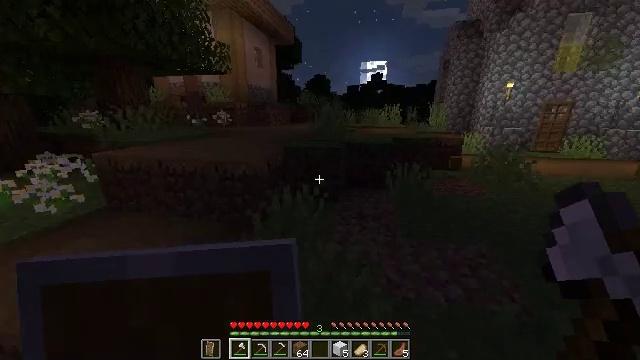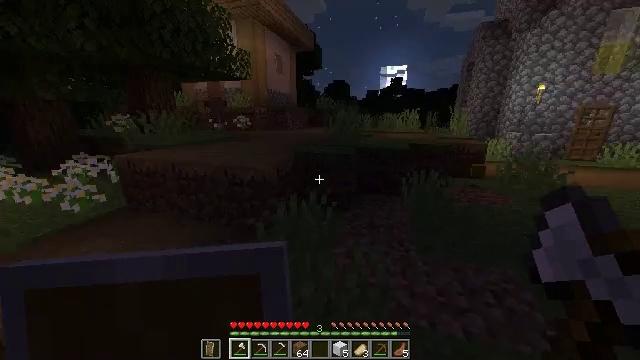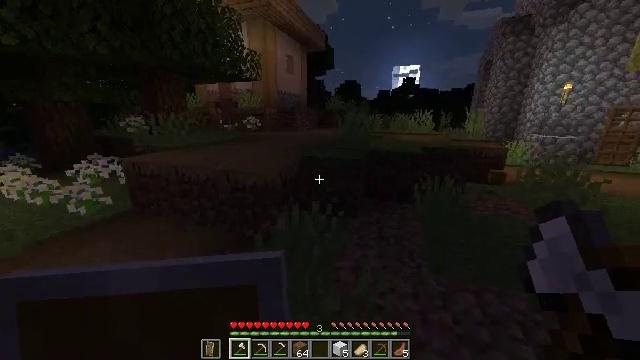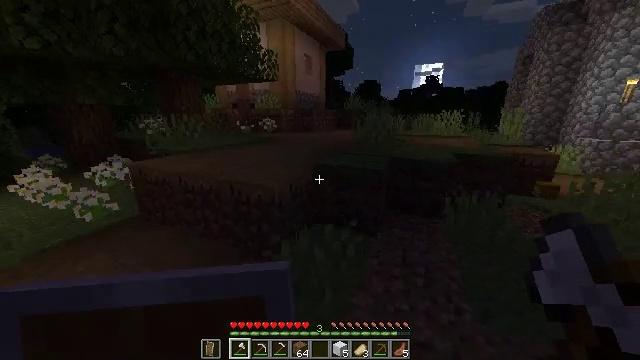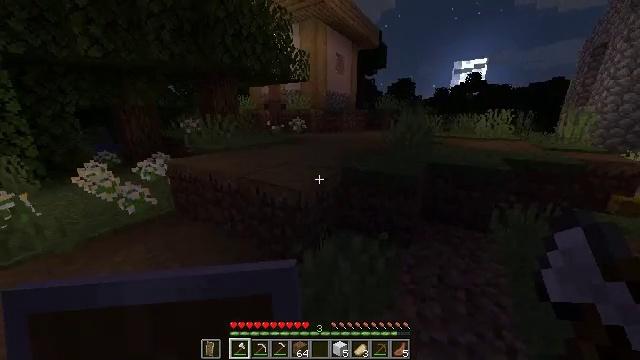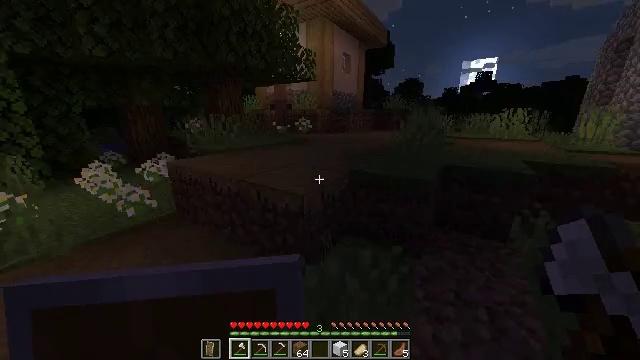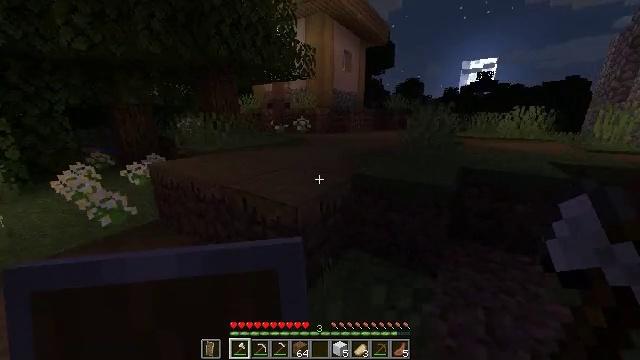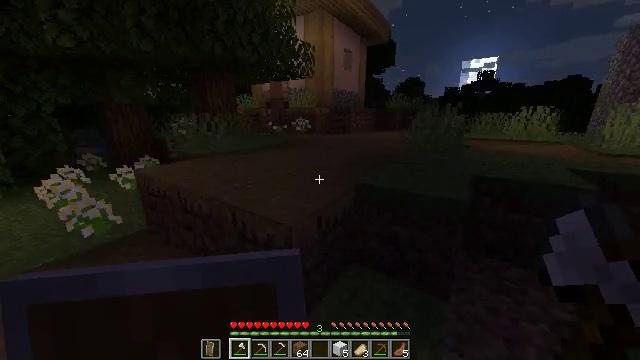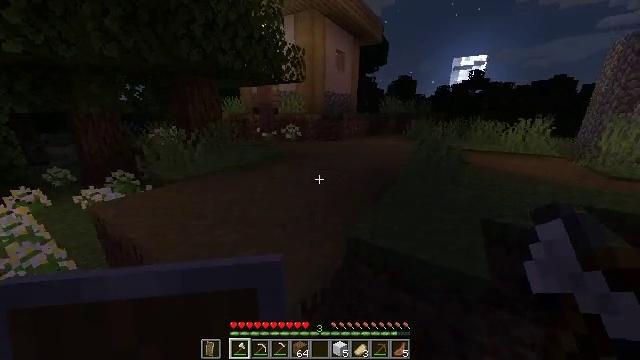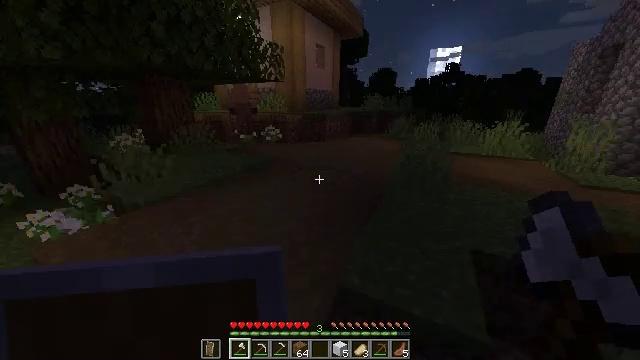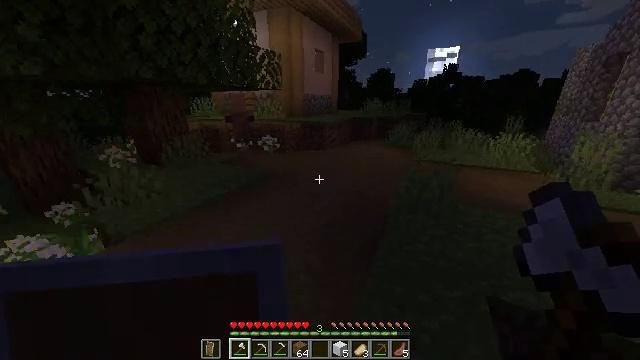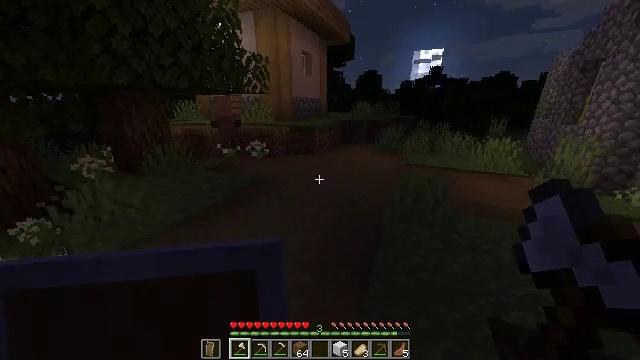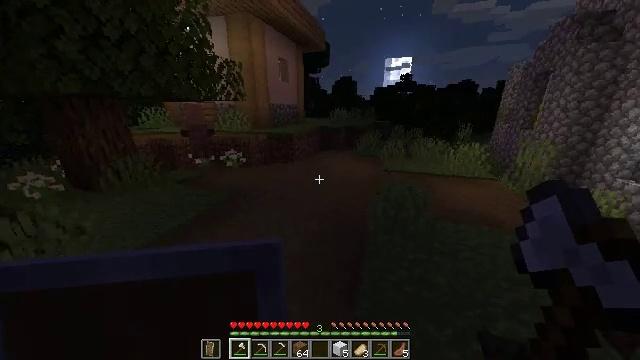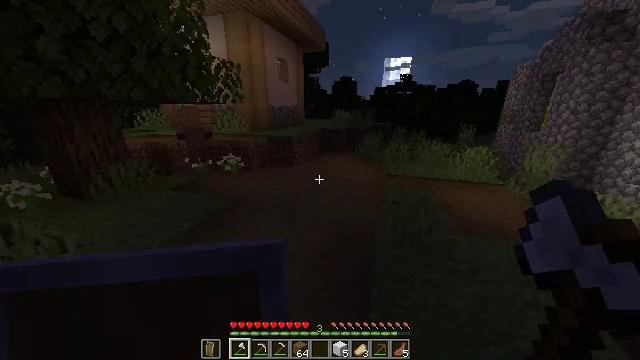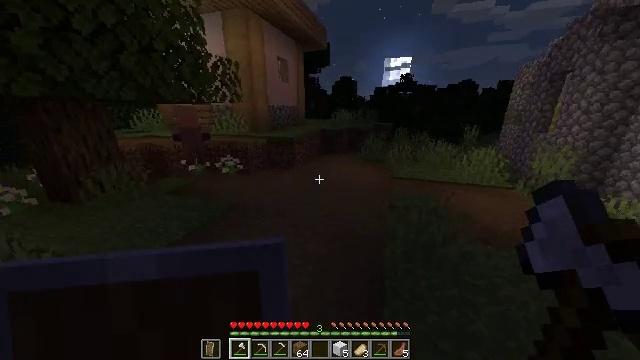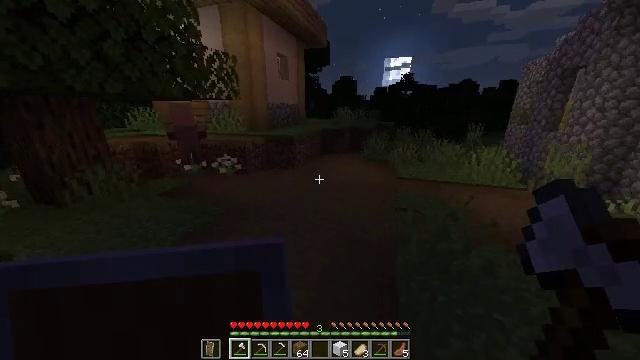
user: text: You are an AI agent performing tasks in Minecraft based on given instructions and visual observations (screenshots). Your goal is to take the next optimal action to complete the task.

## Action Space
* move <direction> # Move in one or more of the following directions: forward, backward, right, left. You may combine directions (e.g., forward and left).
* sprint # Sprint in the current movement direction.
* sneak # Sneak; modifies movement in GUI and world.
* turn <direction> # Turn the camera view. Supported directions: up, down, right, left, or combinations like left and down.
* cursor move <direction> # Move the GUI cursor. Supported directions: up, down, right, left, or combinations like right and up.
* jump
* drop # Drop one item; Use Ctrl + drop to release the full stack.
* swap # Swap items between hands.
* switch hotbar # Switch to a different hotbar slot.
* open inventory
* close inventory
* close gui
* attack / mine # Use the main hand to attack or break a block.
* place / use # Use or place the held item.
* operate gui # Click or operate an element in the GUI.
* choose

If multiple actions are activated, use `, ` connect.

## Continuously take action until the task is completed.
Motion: motion action
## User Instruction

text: Break the composter to recycle it.
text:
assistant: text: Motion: move forward, sprint, turn left
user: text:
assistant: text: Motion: move forward, sprint, turn left
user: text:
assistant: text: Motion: move forward, sprint, turn left
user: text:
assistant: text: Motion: move forward, sprint, turn left
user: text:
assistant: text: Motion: move forward, sprint, turn left
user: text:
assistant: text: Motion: move forward, sprint
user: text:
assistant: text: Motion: move forward, sprint
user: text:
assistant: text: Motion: move forward, sprint, turn right, jump
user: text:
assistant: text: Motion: move forward, sprint, turn right and down, jump
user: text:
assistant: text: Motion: move forward, sprint, jump
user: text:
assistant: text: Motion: move forward, sprint, turn right, jump
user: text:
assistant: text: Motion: move forward, sprint, turn right and up, jump
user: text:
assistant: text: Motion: move forward, sprint
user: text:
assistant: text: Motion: move forward, sprint
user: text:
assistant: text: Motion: move forward, sprint
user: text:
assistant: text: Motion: move forward, sprint
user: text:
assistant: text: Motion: move forward, sprint
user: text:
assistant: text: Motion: move forward, sprint
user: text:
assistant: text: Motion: move forward, sprint, turn left and up
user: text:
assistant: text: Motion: move forward, sprint, turn left and up
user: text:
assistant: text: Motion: move forward, sprint
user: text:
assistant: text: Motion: move forward, sprint
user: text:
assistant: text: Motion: move forward, sprint, turn right
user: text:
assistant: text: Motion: move forward, sprint, turn right
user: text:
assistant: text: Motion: move forward and move right, sprint
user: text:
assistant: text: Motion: move forward and move right, sprint
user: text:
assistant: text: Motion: move forward and move right, sprint, turn left and up
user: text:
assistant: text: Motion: move forward and move right, sprint, turn left and up
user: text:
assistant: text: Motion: move forward, sprint, turn left and up
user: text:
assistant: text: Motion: move forward, sprint, turn left and up